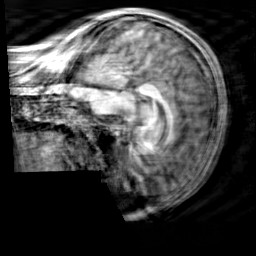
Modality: T1w
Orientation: sagittal
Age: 21
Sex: male
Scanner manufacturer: siemens
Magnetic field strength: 3 T
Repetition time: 2.3 s
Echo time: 0.00303 s